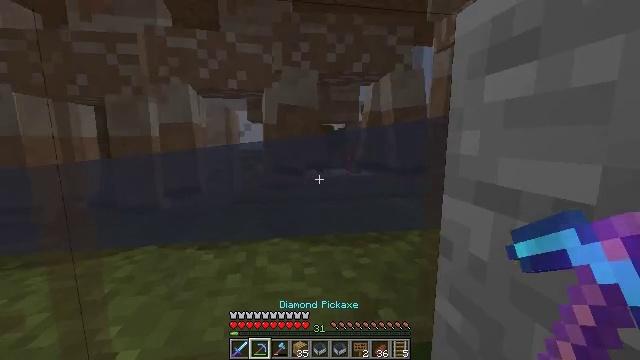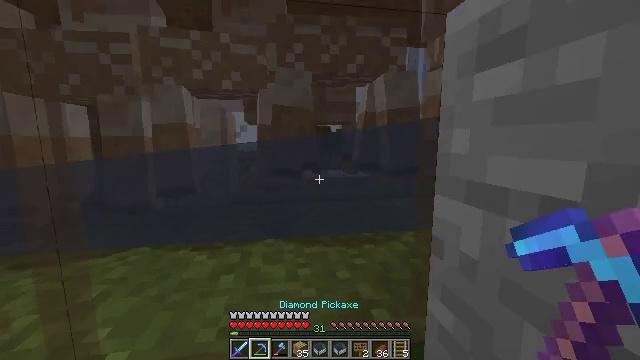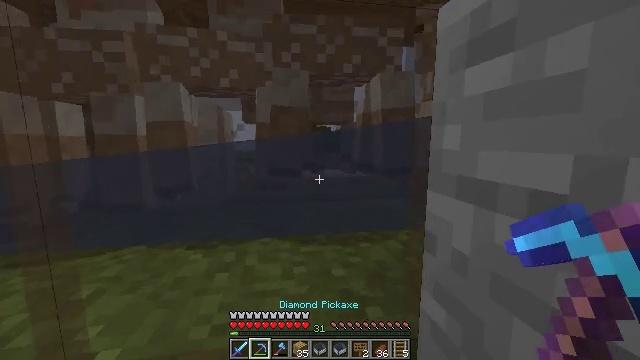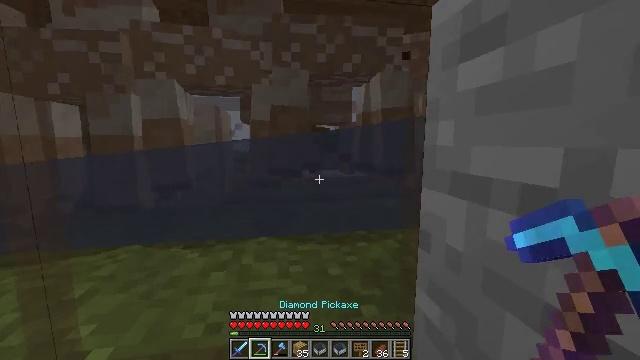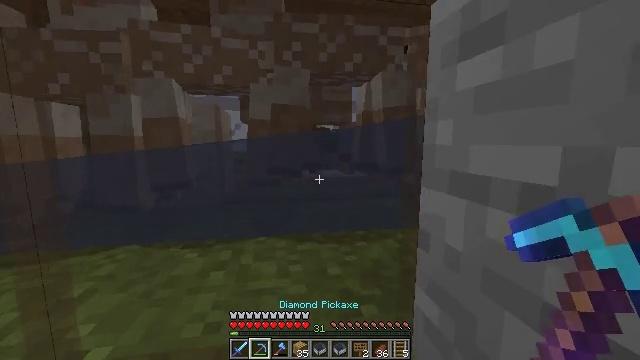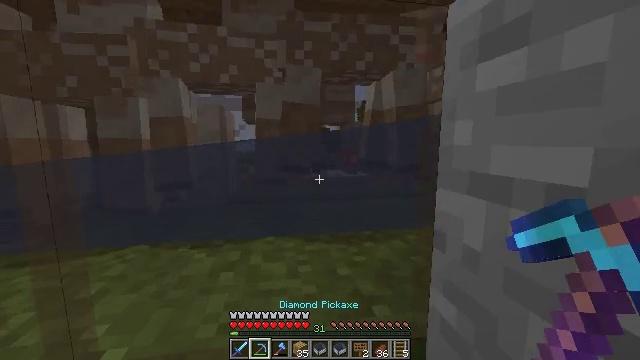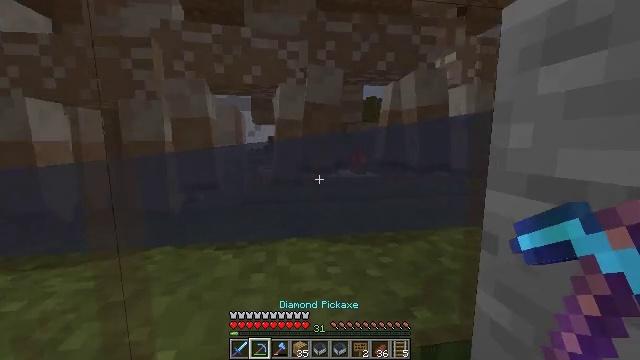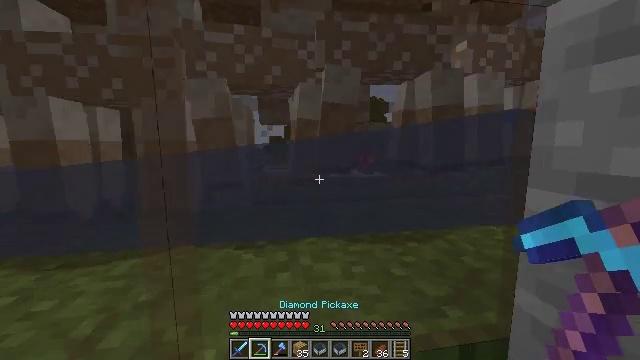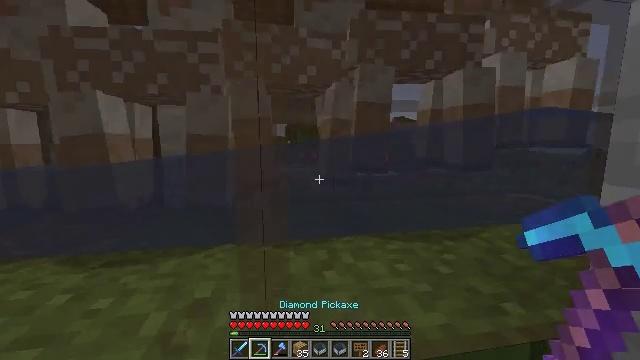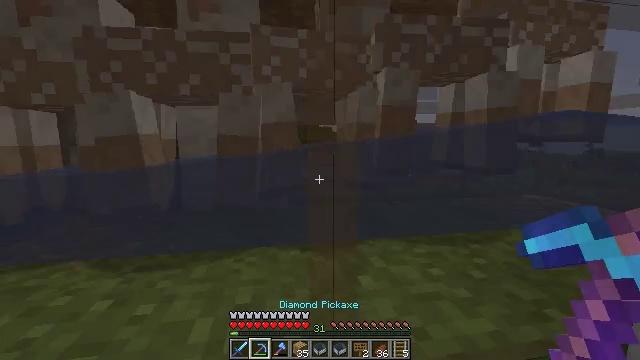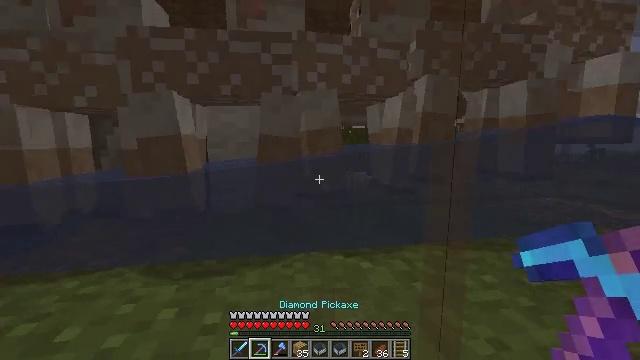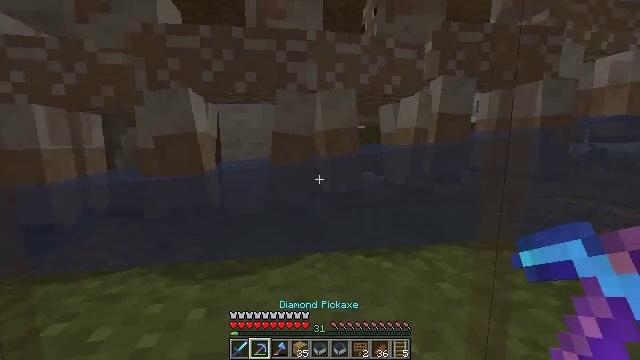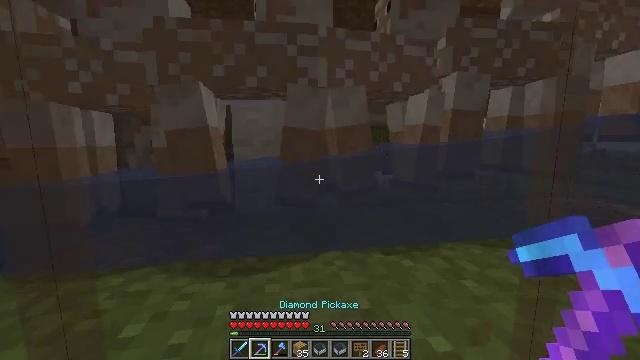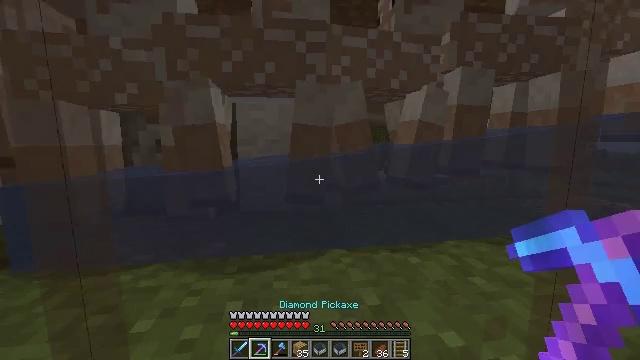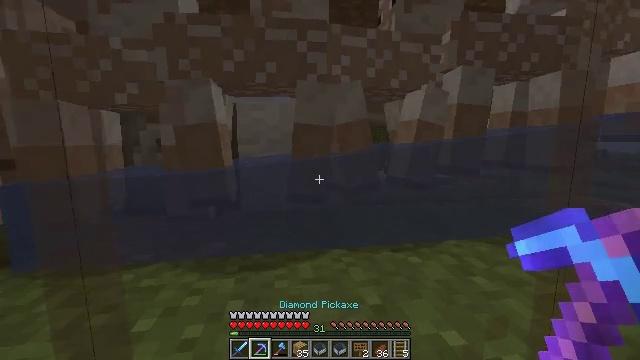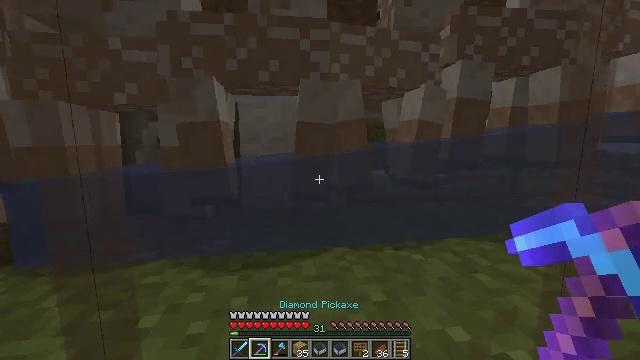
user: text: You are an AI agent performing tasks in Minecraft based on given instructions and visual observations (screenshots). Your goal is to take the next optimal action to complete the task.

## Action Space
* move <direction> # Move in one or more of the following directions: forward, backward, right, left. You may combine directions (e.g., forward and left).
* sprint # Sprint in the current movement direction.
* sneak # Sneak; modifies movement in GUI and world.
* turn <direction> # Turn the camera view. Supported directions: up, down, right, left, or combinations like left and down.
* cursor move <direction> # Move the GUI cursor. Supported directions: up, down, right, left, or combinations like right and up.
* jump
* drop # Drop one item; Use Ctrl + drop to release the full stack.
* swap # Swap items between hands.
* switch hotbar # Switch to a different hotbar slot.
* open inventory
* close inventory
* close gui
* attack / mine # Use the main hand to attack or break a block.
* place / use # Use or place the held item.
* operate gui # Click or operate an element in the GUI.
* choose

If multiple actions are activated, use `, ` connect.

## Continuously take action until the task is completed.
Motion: motion action
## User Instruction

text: Gather brown stained glass by hitting it.
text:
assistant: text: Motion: no_op
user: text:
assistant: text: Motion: no_op
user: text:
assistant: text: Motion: no_op
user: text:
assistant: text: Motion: no_op
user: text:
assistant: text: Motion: move left
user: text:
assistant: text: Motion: move left
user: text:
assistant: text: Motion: move left
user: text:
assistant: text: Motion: move left
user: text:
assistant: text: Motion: move left
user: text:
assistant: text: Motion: move left
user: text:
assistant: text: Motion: no_op
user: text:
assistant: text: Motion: no_op
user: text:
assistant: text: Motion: no_op
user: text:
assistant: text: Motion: no_op
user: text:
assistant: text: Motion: no_op
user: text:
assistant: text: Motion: no_op
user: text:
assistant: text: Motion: no_op
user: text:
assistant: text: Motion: no_op
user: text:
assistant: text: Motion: no_op
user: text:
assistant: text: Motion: no_op
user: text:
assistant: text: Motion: no_op
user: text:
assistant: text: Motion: turn left
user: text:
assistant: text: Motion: no_op
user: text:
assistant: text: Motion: no_op
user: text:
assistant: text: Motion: no_op
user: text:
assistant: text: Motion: no_op
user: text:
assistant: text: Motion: turn left
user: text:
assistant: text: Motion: turn left
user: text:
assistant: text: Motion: turn left
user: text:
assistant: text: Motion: turn left